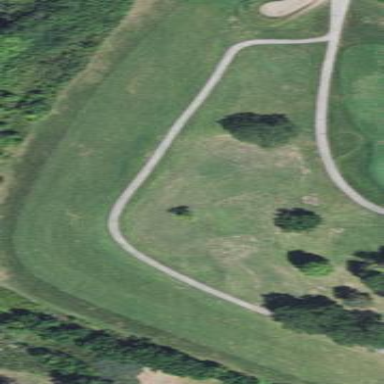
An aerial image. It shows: Well-maintained grassy area designated as golf fairway. It is part of golf sport facility.